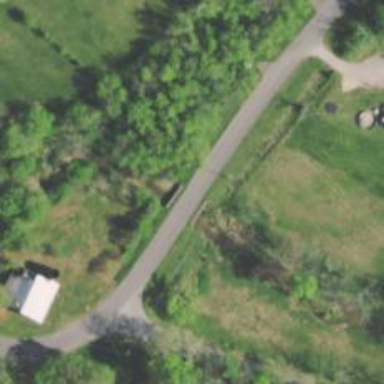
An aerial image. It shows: Unclassified road with bridge.